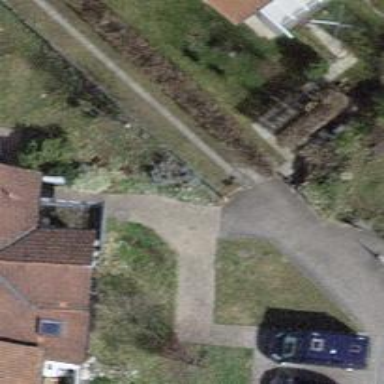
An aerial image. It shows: Bollard.